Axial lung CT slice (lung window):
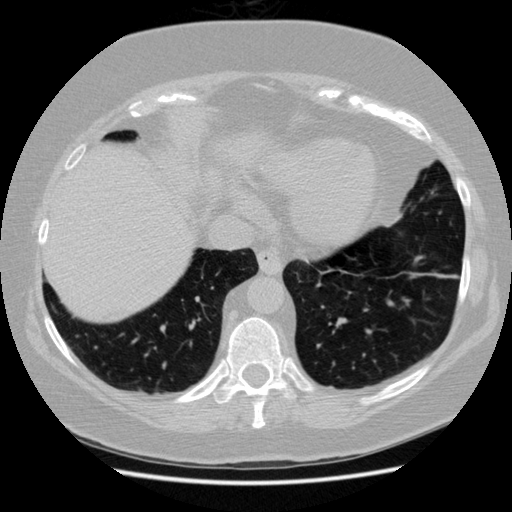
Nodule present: no